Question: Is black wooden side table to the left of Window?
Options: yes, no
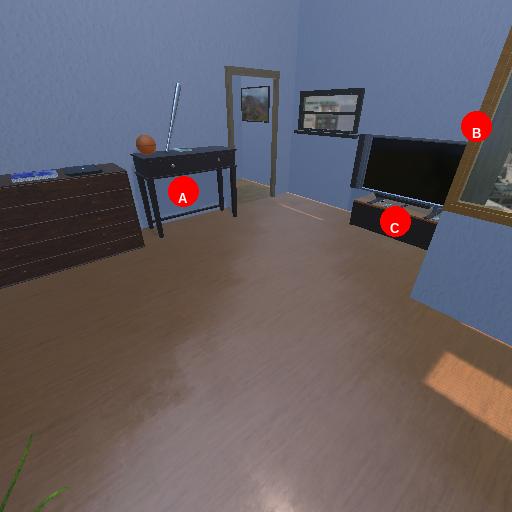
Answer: yes